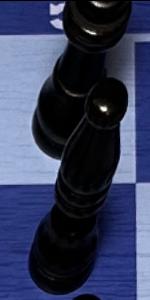
Label: Bishop_Black